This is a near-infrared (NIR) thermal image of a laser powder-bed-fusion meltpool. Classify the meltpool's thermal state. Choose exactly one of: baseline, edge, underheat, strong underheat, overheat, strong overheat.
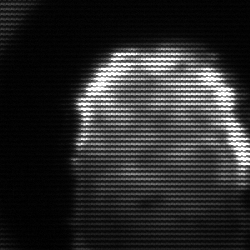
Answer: baseline